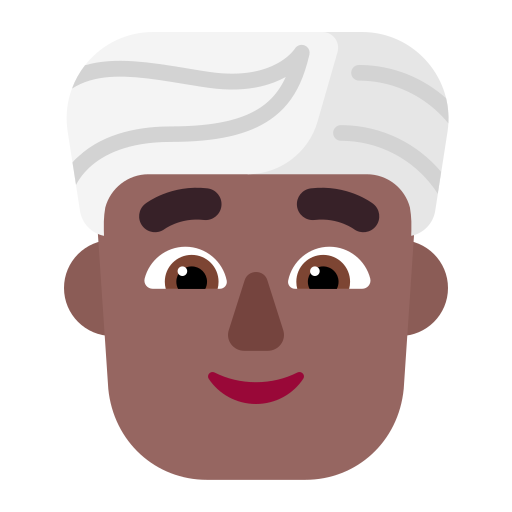
man wearing turban flat  dark